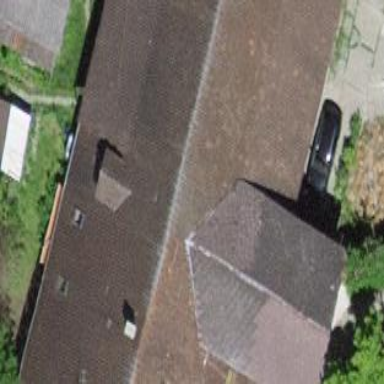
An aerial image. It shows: Farm building.